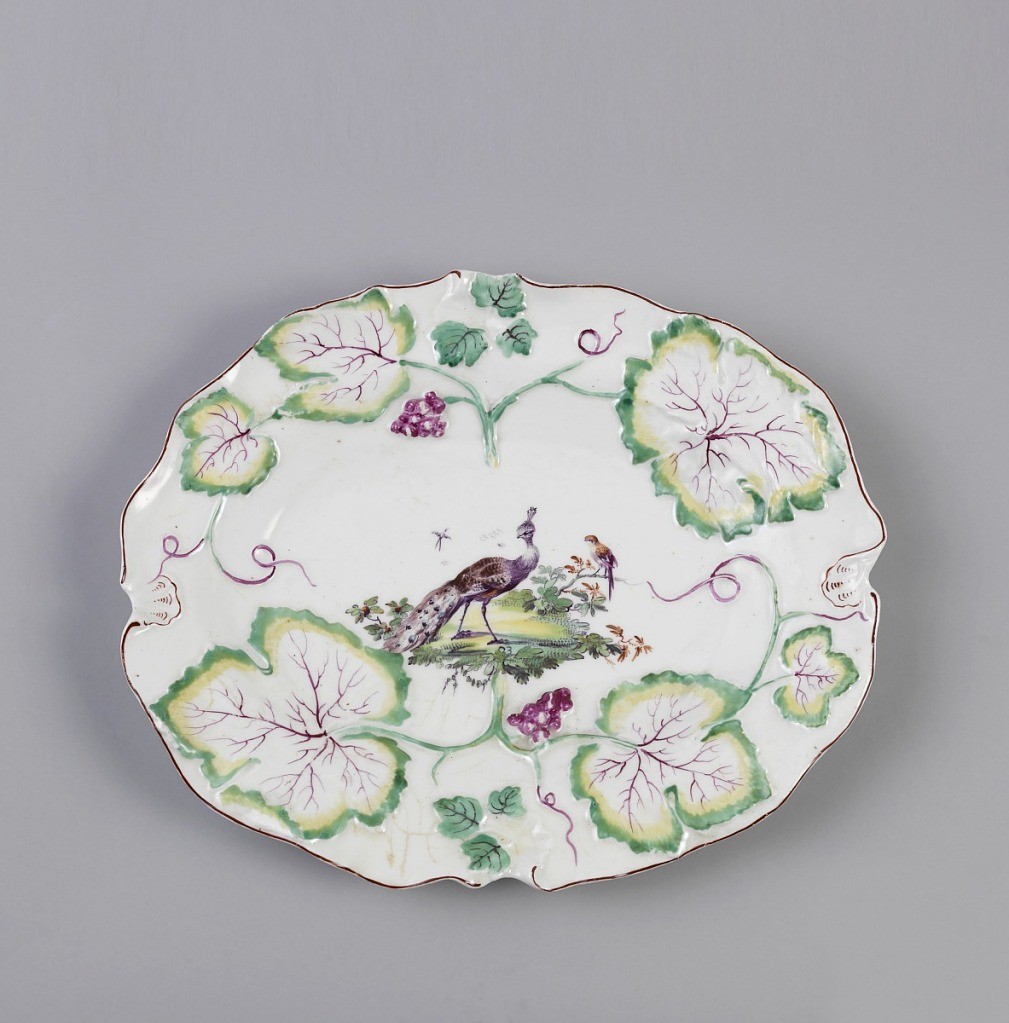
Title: Fruit Platter (One of a Pair)
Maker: Longton Hall Porcelain Manufactory, English, 1749 – 1760
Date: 1755–1760
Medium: soft paste porcelain, vitreous enamel
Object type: platter
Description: Oval platter with undulating edges and molded grape vine form. Small molded shells at four sides. Purple enamel at rim. Painted peacock at center.